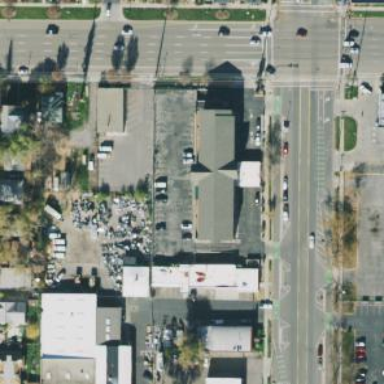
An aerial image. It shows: Commercial area.